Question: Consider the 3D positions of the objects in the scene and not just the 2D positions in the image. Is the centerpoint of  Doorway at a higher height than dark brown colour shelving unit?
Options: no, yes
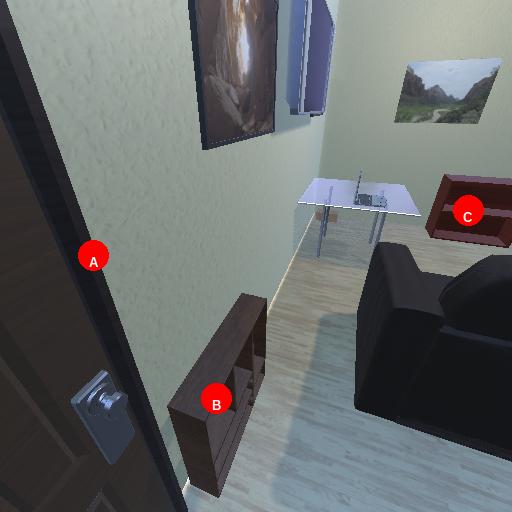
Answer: no